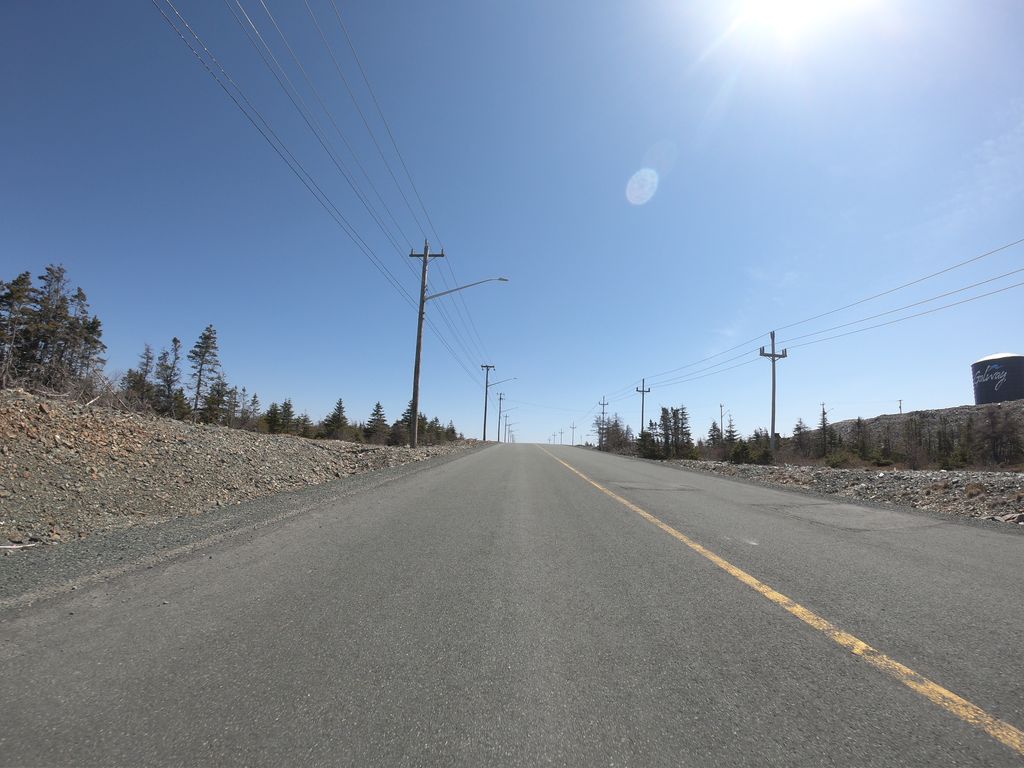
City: st_johns